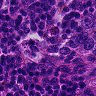
Metastatic tissue present: no